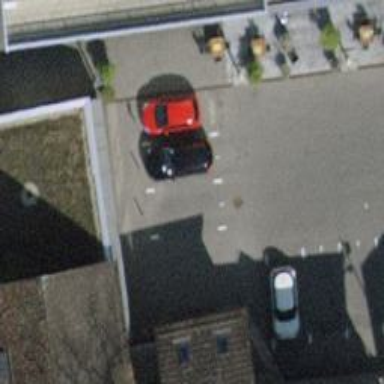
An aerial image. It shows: Car sharing facility.